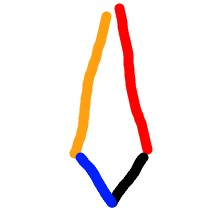
Shape: kite